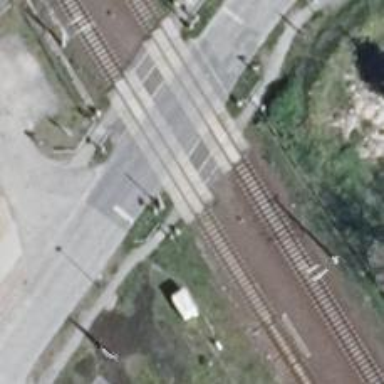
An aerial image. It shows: Railway crossing with lights and barriers.